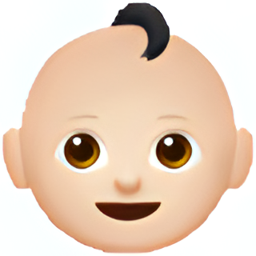
Name: baby
Emoji: 👶🏻
Group: People & Body
Sub-group: person